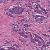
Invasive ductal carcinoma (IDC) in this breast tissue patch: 1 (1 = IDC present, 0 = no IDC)